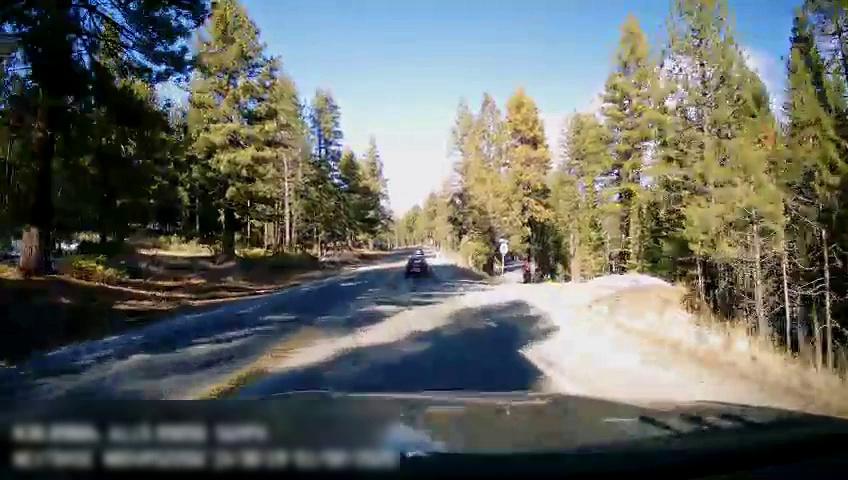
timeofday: Day
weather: Sunny
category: Drivable Space
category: Vehicles | Car
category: Lanes | Opposite Lane
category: Lanes | Current Lane
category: Lanes | Current Lane